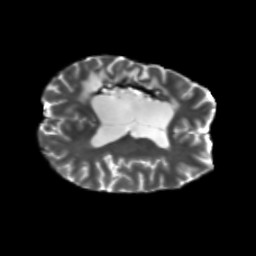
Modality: T2w
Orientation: axial
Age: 31
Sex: female
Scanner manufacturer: siemens
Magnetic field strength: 3 T
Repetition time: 5.25 s
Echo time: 0.08 s